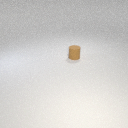
small brown rubber cylinder